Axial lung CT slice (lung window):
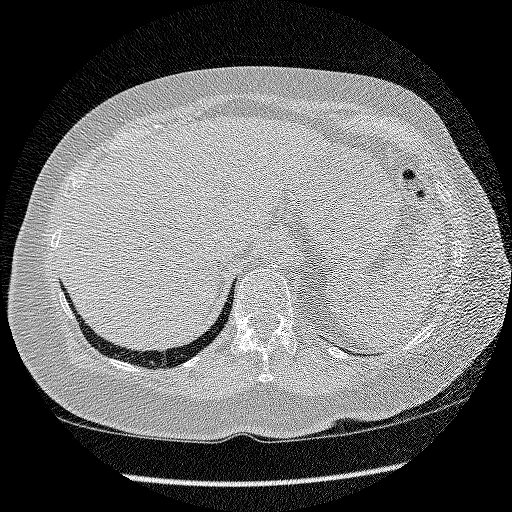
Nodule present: no